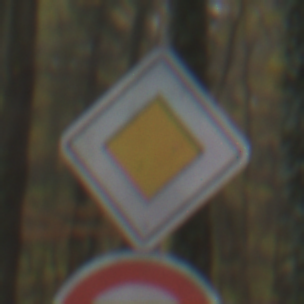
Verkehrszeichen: Vorfahrtsstrasse
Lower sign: UeberholverbotKraftfahrzeuge
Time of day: MorningAfternoon
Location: Outdoor (Nature)
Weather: Overcast
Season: Autumn
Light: Natural